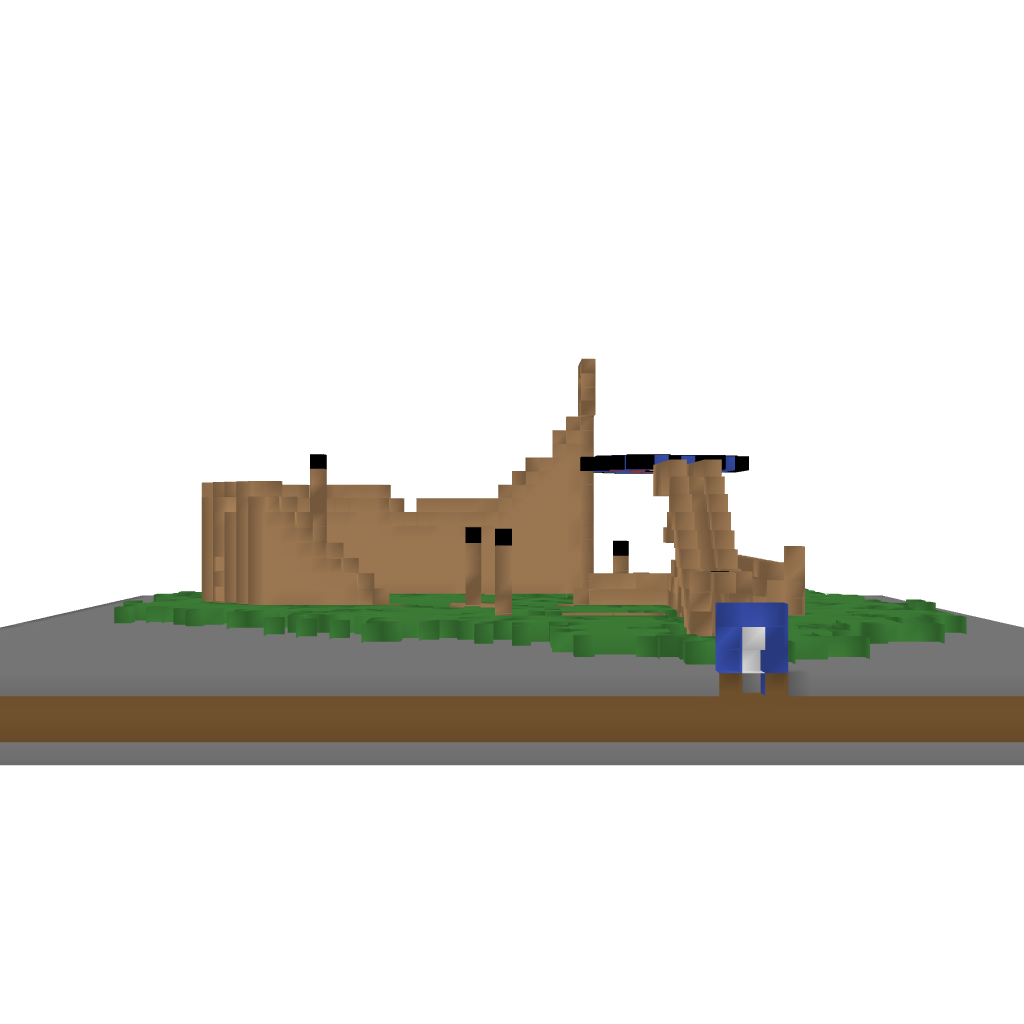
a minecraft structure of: Monster Roller Coaster bad low quality